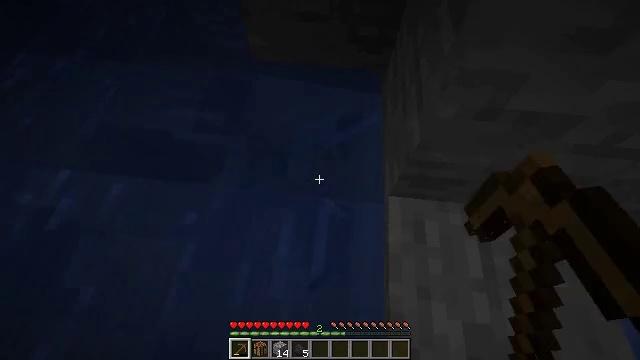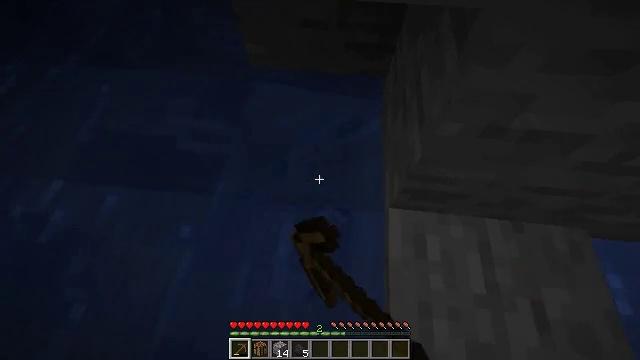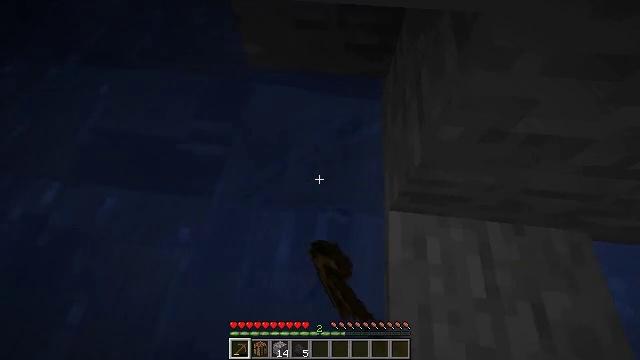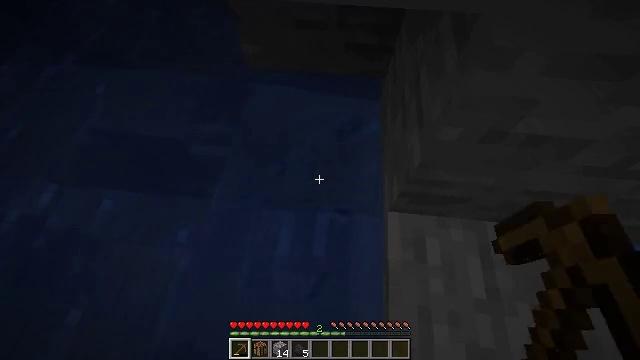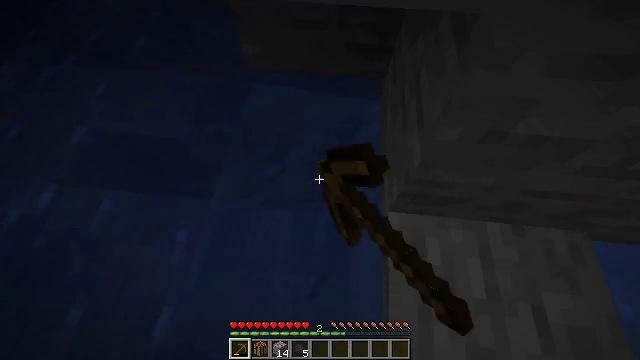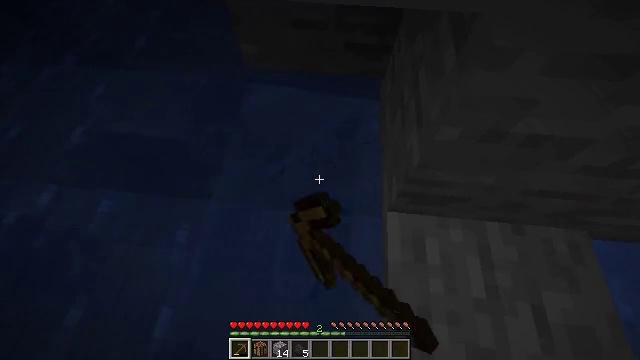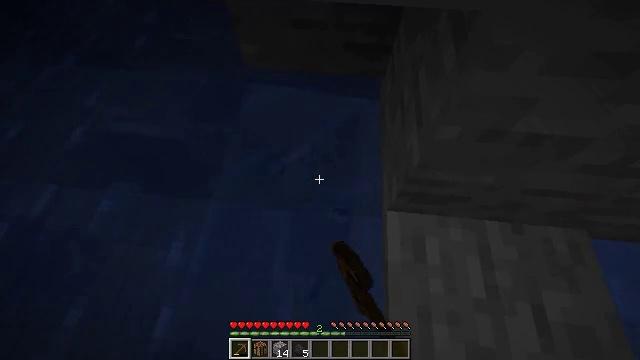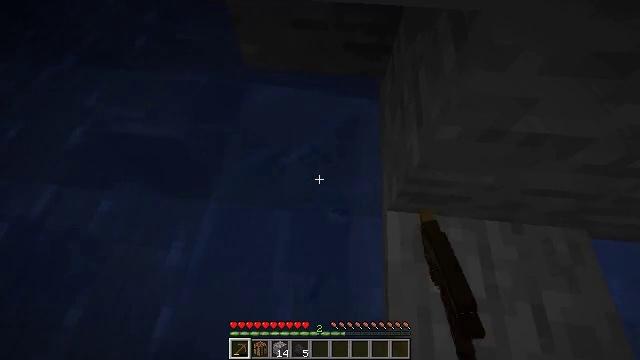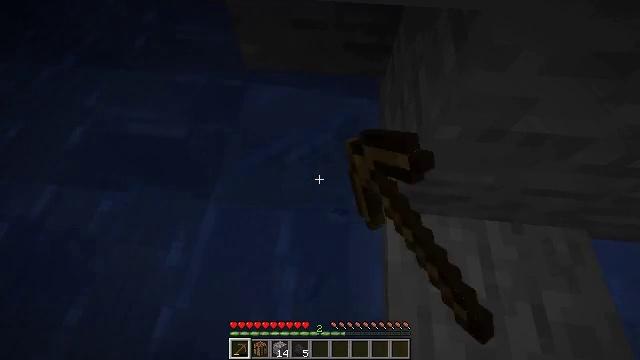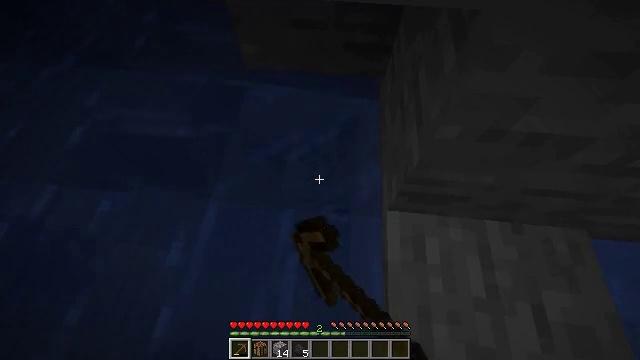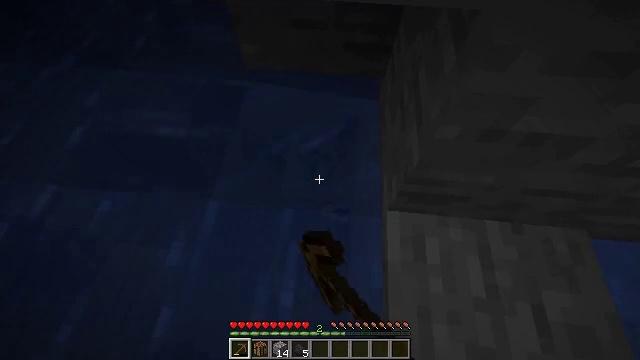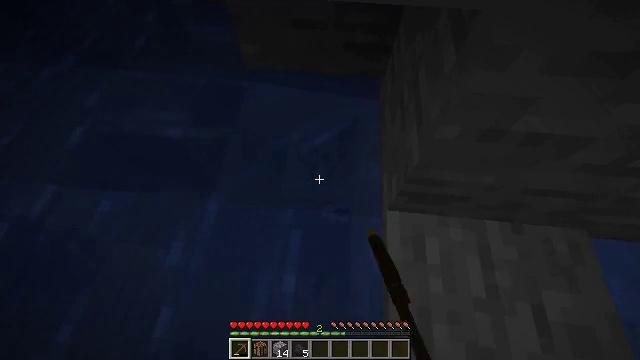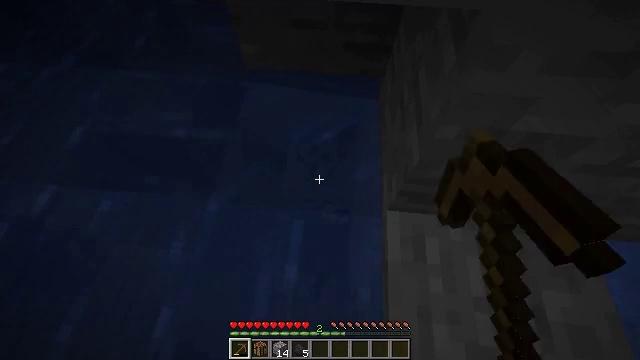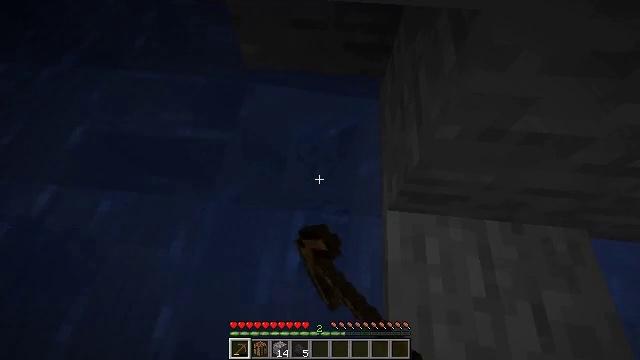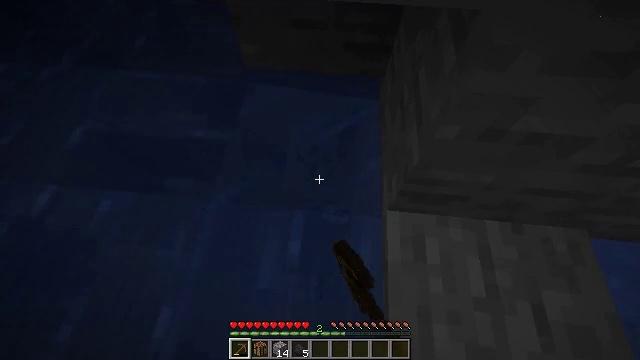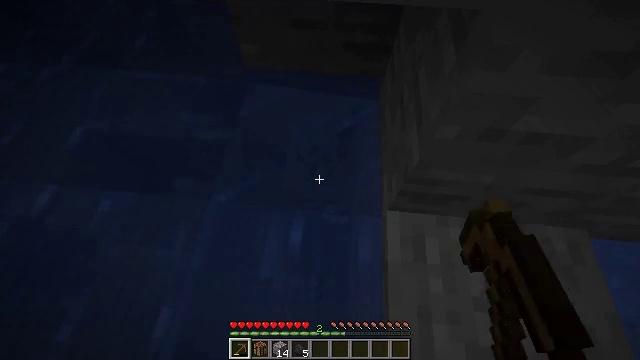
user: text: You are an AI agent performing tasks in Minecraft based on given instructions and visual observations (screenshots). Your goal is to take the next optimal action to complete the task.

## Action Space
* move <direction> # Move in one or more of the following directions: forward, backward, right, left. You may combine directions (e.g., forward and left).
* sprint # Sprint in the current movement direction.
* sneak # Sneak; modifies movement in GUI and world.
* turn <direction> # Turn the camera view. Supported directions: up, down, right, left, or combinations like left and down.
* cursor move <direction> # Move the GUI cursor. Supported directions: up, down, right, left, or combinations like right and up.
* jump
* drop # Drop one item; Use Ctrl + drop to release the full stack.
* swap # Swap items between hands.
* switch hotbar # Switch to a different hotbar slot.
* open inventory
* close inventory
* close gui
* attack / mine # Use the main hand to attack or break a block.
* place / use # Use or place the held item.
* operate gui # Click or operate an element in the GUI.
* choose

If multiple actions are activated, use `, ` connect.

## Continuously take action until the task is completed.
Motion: motion action
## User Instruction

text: Gather coal ore with a pickaxe.
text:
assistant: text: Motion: sneak, attack / mine
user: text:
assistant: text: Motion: sneak, attack / mine
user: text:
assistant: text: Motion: sneak, attack / mine
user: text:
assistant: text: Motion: sneak, attack / mine
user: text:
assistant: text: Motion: sneak, attack / mine
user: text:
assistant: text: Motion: sneak, attack / mine
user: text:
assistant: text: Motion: sneak, attack / mine
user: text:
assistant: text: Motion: sneak, attack / mine
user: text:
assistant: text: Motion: sneak, attack / mine
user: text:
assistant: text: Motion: sneak, attack / mine
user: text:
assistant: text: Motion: sneak, attack / mine
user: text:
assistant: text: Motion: sneak, attack / mine
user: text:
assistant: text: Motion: sneak, attack / mine
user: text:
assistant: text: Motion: sneak, attack / mine
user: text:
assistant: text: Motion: sneak, attack / mine
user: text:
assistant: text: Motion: sneak, attack / mine
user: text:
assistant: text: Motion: sneak, attack / mine
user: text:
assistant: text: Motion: sneak, attack / mine
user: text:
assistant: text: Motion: sneak, attack / mine
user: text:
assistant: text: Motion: sneak, attack / mine
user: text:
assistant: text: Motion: sneak, attack / mine
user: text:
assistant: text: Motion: sneak, attack / mine
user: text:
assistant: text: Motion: sneak, attack / mine
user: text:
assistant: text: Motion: sneak, attack / mine
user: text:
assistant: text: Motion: sneak, attack / mine
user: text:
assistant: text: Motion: sneak, attack / mine
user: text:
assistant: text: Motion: sneak, attack / mine
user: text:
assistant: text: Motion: sneak, attack / mine
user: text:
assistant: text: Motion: sneak, attack / mine
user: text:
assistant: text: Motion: sneak, attack / mine